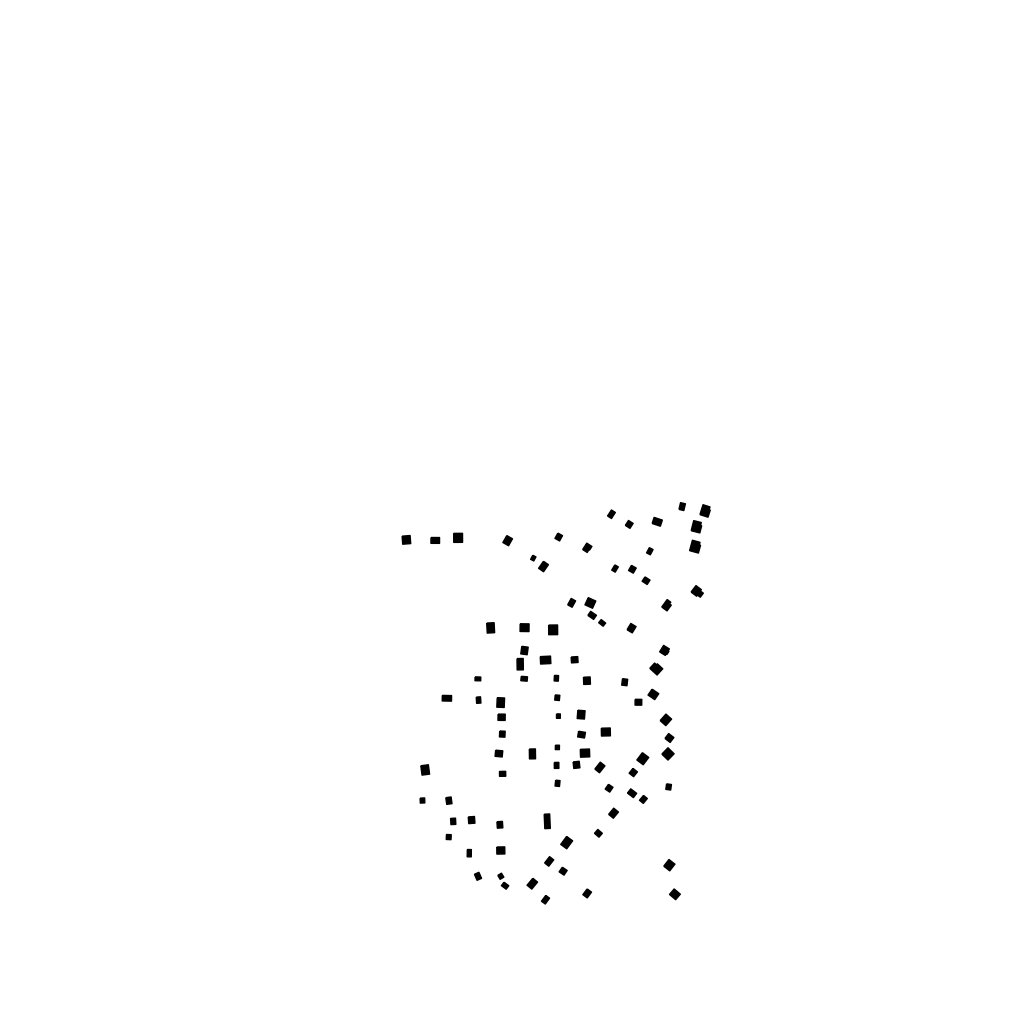
Tags: overhead vector_map, recreation, residential, individual_rise, density_3, Building, 1.0 km²